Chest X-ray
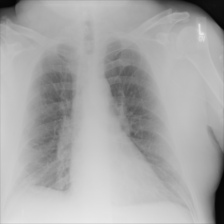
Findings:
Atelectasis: negative
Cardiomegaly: negative
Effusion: negative
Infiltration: negative
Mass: negative
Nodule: negative
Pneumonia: negative
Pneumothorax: negative
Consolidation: negative
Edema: negative
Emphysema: negative
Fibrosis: negative
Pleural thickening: negative
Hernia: negative